Brain MRI study timepoint: early_postop
T1CE (contrast-enhanced T1) slice:
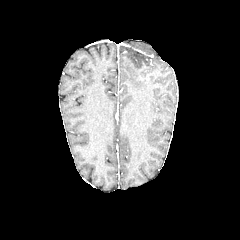
T2-FLAIR slice:
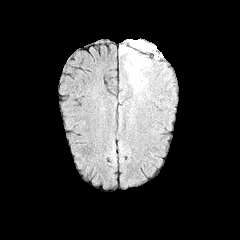